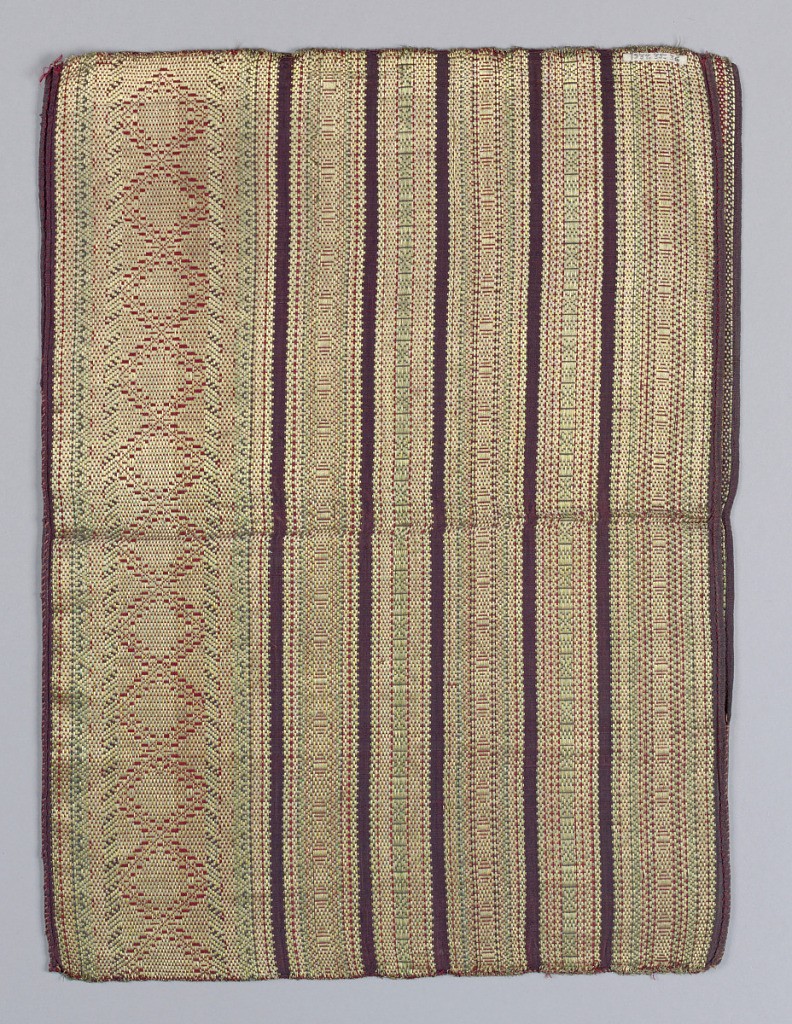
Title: Textile
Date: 19th century
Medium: silk, gold metallic thread Technique: compound weave
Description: Two pieces stitched together possibly for use as a bag or pouch. Purple silk ground striped horizontally in purple, red and green. Gold metallic thread creates geometric figures in extra weft over these stripes.